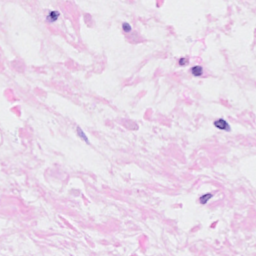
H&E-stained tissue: Breast